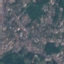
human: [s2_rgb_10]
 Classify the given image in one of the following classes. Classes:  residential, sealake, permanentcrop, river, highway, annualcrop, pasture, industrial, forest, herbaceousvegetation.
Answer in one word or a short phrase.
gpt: Residential